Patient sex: M
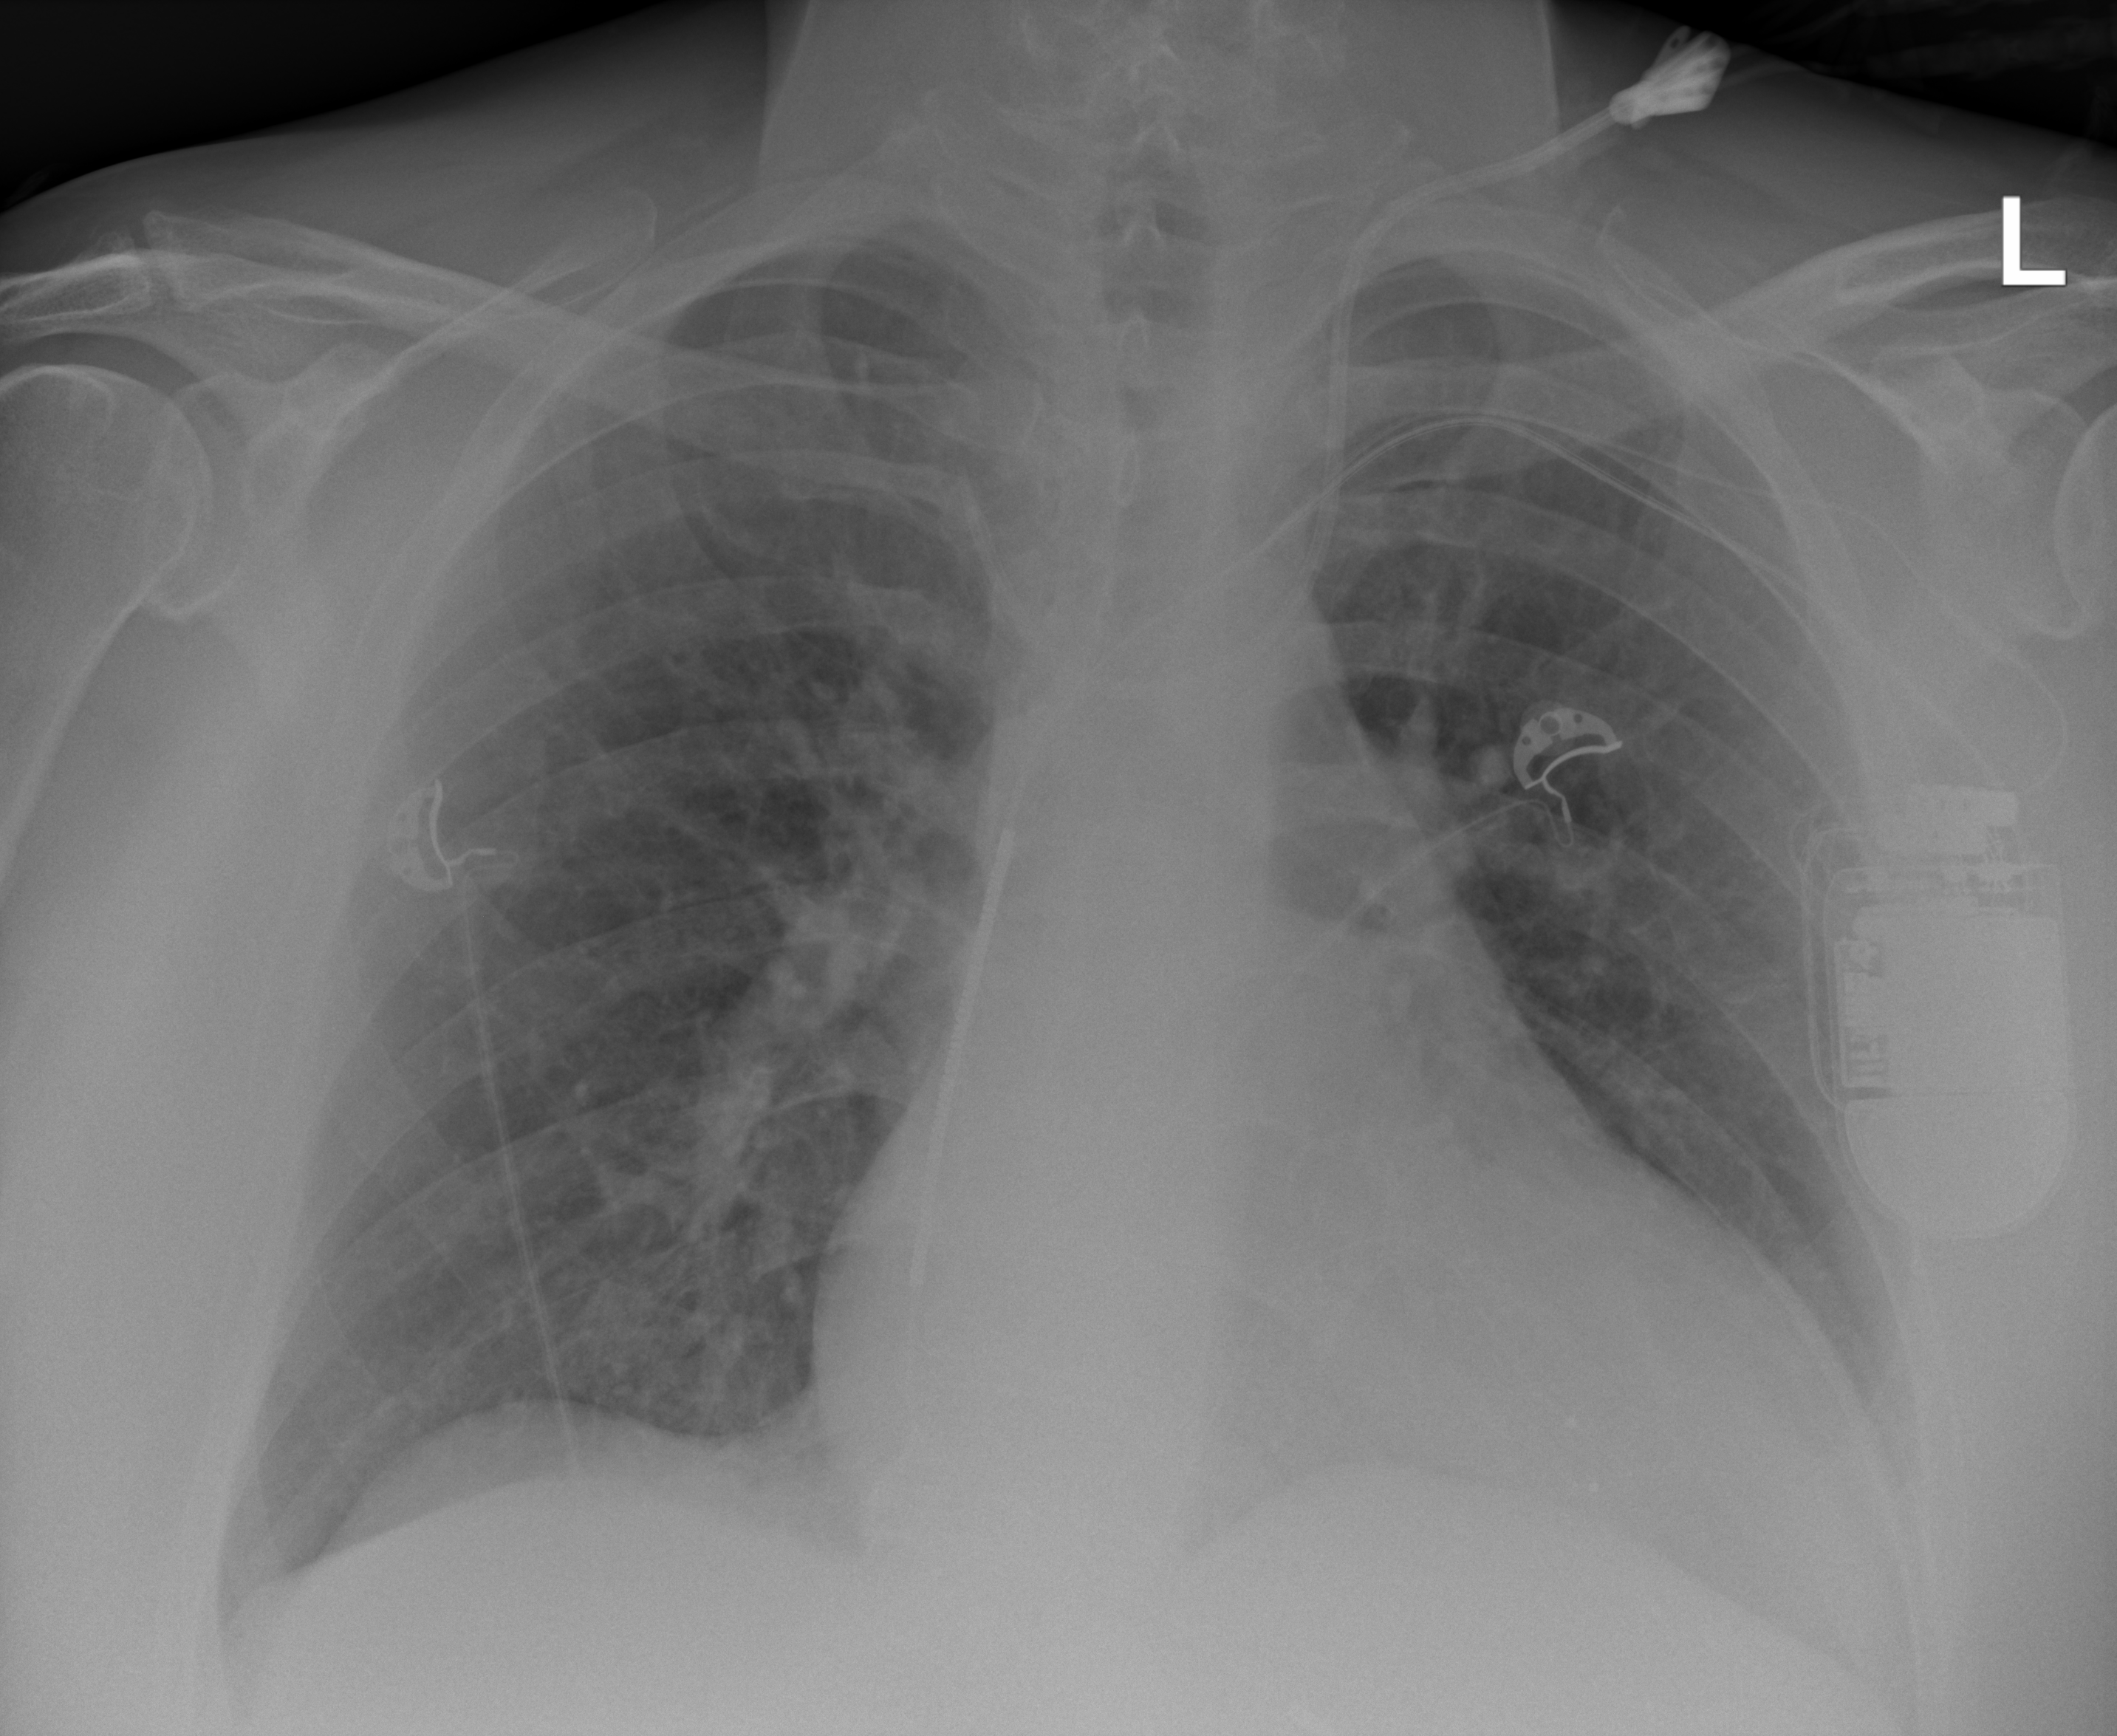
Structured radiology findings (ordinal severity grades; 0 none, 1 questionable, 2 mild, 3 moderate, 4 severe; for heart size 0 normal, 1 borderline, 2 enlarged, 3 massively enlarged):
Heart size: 2
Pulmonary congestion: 2
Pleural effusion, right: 0
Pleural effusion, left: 2
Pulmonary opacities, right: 0
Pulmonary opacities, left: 0
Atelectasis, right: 0
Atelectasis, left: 0